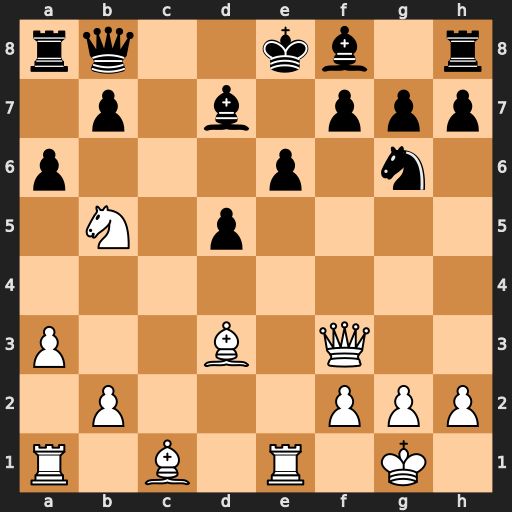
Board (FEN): rq2kb1r/1p1b1ppp/p3p1n1/1N1p4/8/P2B1Q2/1P3PPP/R1B1R1K1
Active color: w
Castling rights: kq
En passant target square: -
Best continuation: Bxg6 hxg6 Bf4 Bxb5 Bxb8